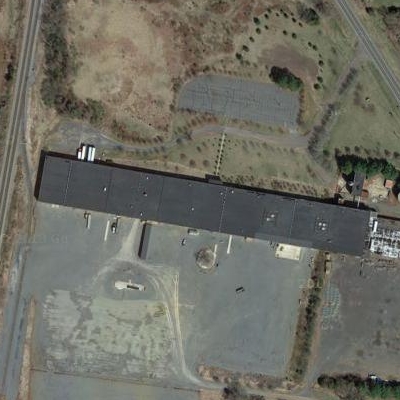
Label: Industry